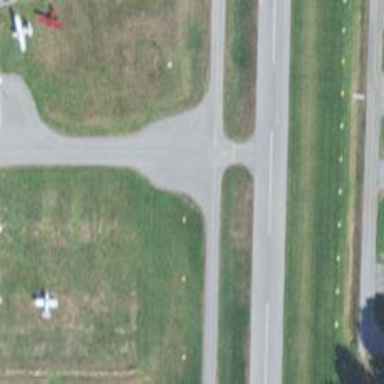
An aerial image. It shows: Asphalt taxiway in the airport.